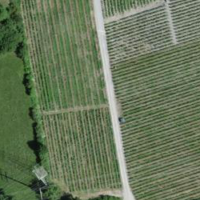
EUNIS habitat code: 24
Species observed at this site:
Juglans regia